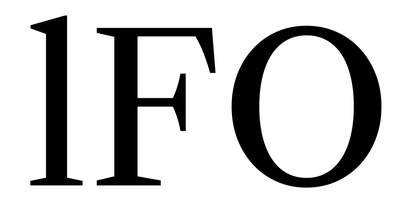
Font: LibreCaslonText_Regular